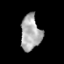
Tissue: prostate
Cell type: Epithelial cells
Senescence score: 0.3581
Nuclear area (px): 690
Mean DAPI intensity: 170.243